Question: Well my problem is that I'm using 'send_data' on my 'Rails 3' application to send to the user a file from 'AWS S3' service with something like
'''
Base.establish_connection!( :access_key_id => 'my_key', :secret_access_key => 'my_super_secret_key')
s3File = S3Object.find dir+filename, "my_unique_bucket"
send_data(open(s3File.url).read,:filename=>filename, :disposition => 'attachment')
'''
but seems like the browser is buffering the file and before buffering it sends the file to download taking no time on the download but at the 'buffering' time it's taking as long as the file size .... but what i need is the user to view the download process as normal, they won't know what happening with the loader only on the browsers tab:

They'd rather see a download process i guess to figure out there's something happening there
is there any way i can do this with 'send_data'?
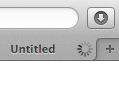
Answer: You're downloading the entire file from S3 before sending it back to the user as an attachment.
It may be better to serve this content to your user directly from S3 using a redirect. Here's a link to building temporary access URLs that will allow a download with a given token for a short period of time:
<URL>
'''
Base.establish_connection!( :access_key_id => 'my_key', :secret_access_key => 'my_super_secret_key')
s3File = S3Object.find dir+filename, "my_unique_bucket"
redirect_to s3File.url(:expires_in => 30)
'''